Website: home-depot
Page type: delivery-shipping
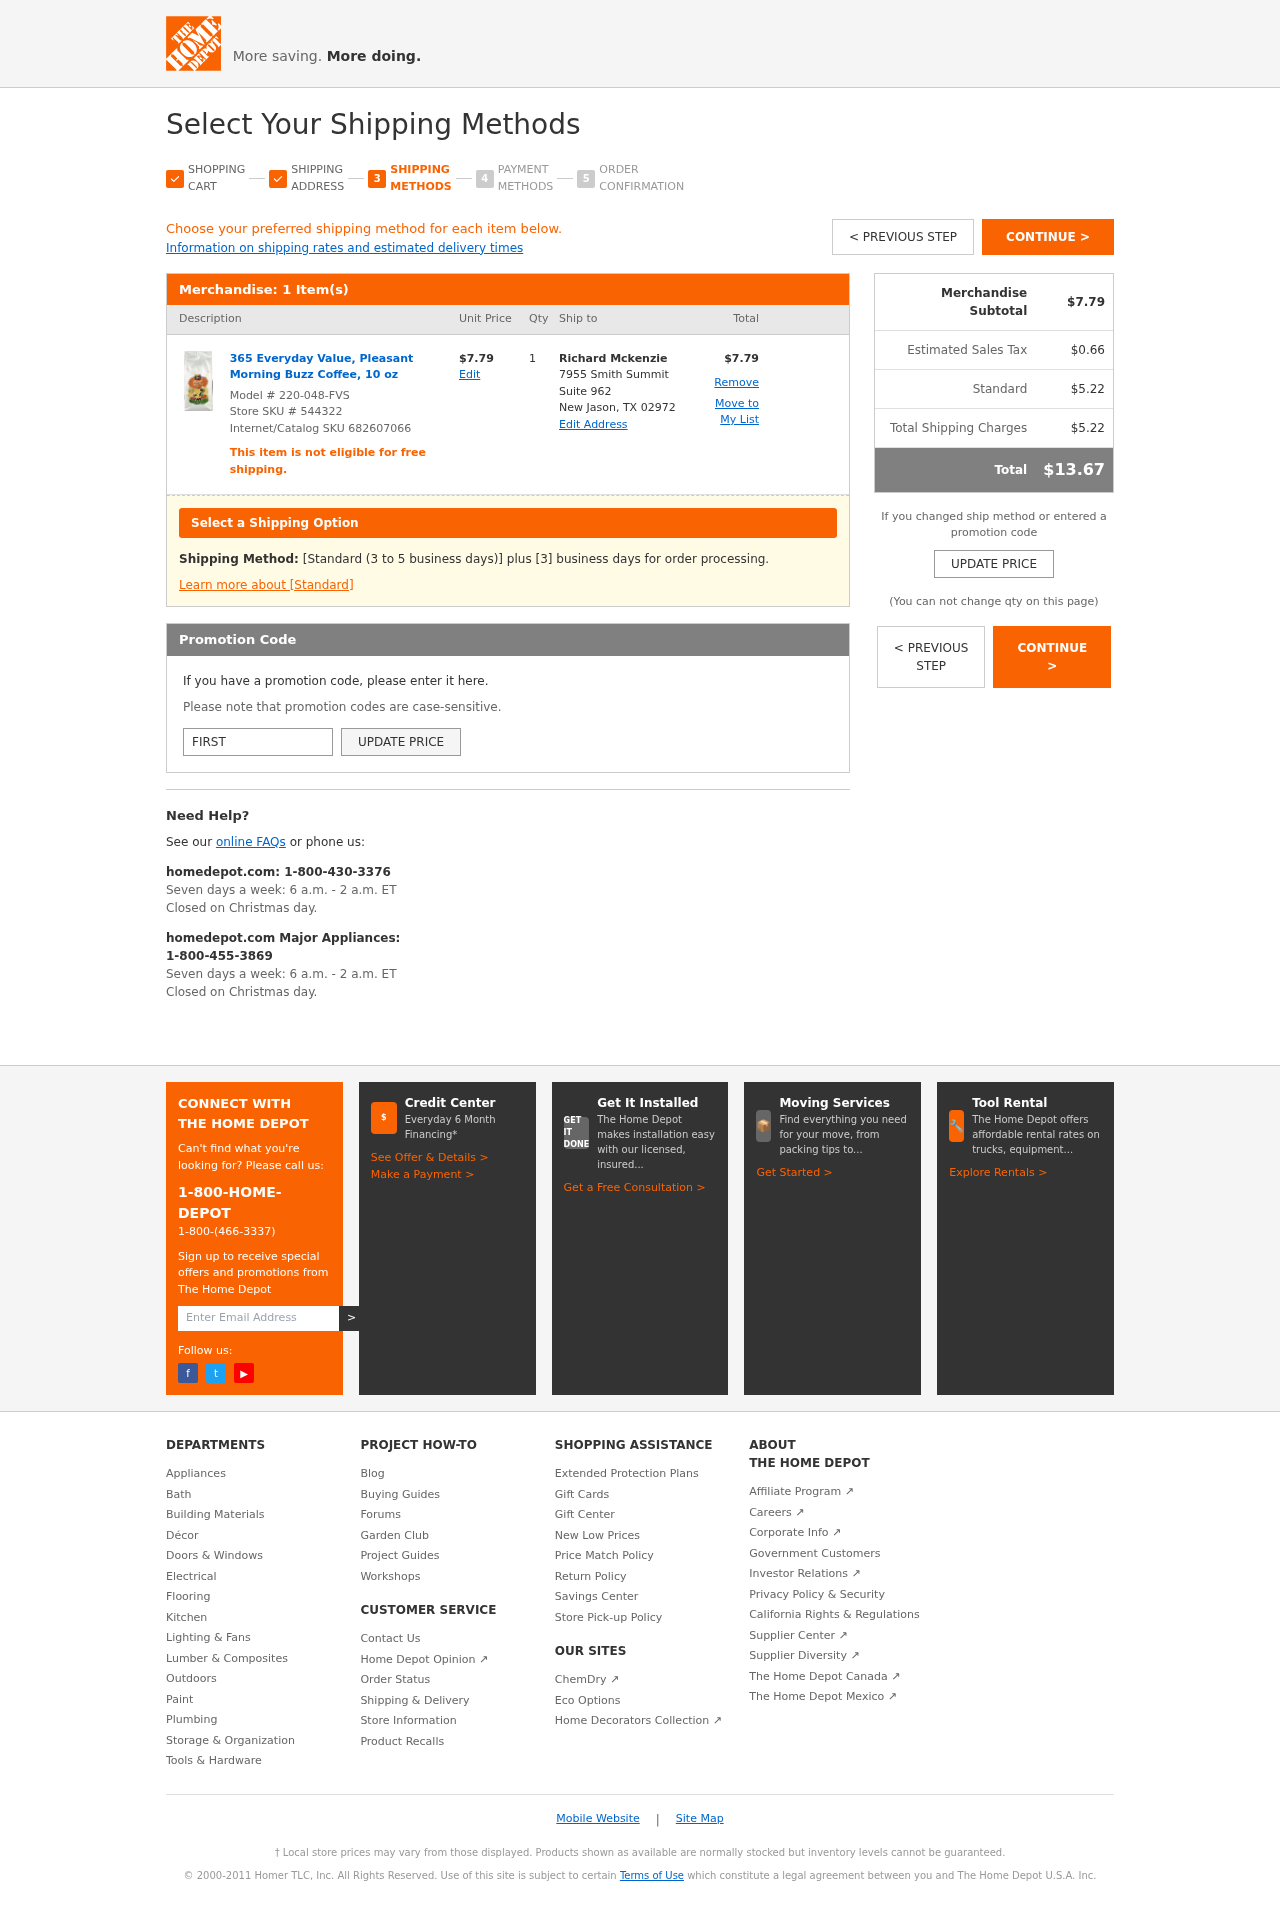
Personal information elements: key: PII_CITY_STATE_ZIP
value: New Jason, TX 02972
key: PII_FULLNAME
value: Richard Mckenzie
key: PII_PROMO_CODE
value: FIRST28
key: PII_STREET
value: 7955 Smith Summit Suite 962
Product elements: key: PRODUCT1_NAME
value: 365 Everyday Value, Pleasant Morning Buzz Coffee, 10 oz
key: PRODUCT1_PRICE
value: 7.79
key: PRODUCT1_QUANTITY
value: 1
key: PRODUCT_MODEL_NUMBER
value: Model # 220-048-FVS
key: PRODUCT1_LINE_TOTAL
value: $7.79
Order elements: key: ORDER_NUM_ITEMS
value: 1 Item(s)
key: ORDER_SUBTOTAL
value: $7.79
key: ORDER_TAX
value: $0.66
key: ORDER_SHIPPING_COST
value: $5.22
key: ORDER_SHIPPING_TOTAL
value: $5.22
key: ORDER_TOTAL
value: $13.67
Other elements: key: STORE_SKU
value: Store SKU # 544322
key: INTERNET_SKU
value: Internet/Catalog SKU 682607066